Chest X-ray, PA view. Patient: 34 years old, sex F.
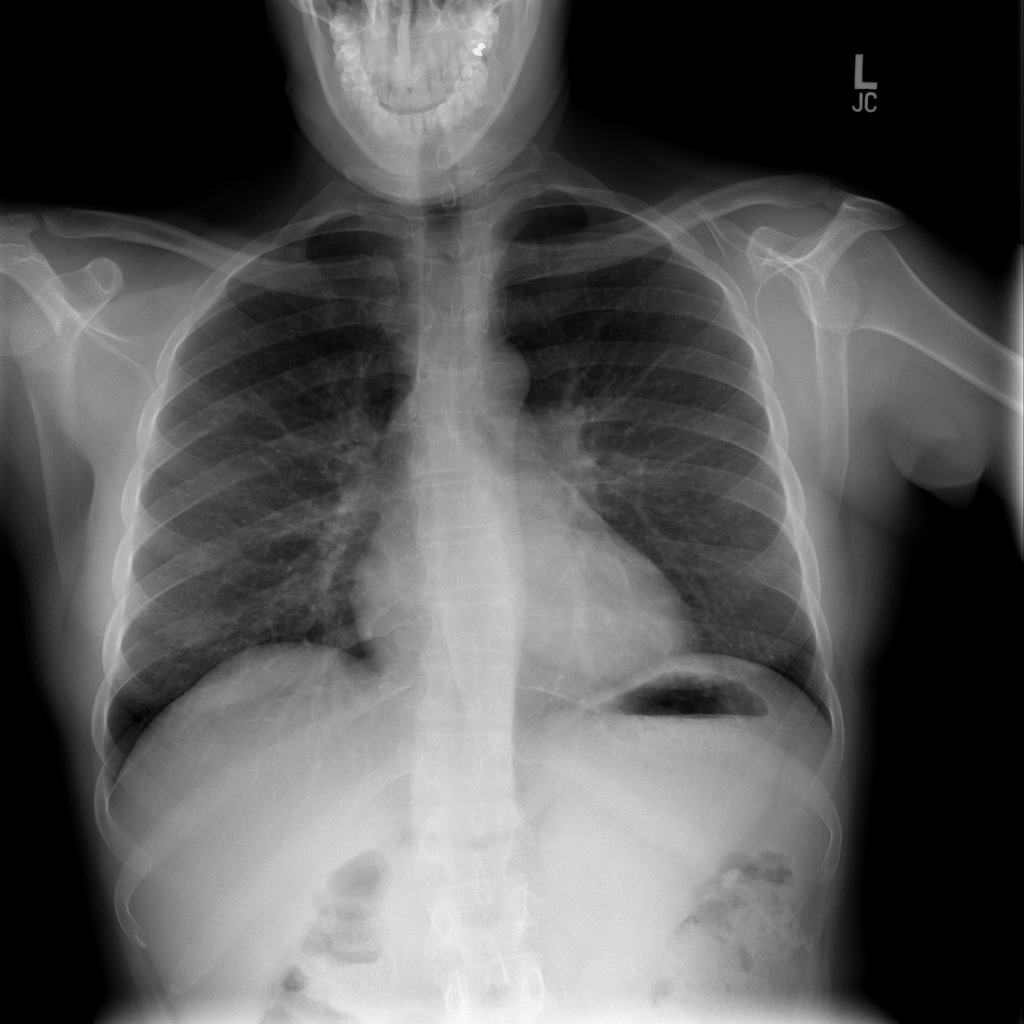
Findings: No Finding